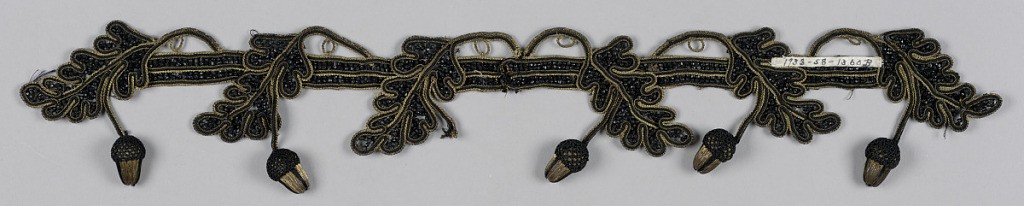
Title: Trimming
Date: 19th century
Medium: silk and gilt thread, jet beads Technique:
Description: Trimming in pattern of oak leaves and acorns across horizontal band.